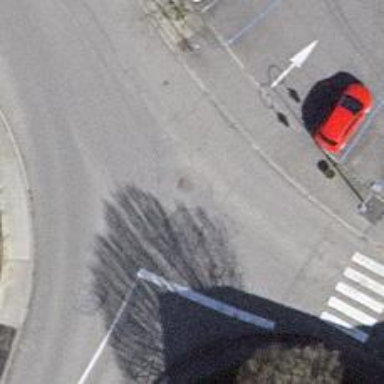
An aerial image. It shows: Table-style traffic calming feature.